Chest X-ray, PA view. Patient: 38 years old, sex M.
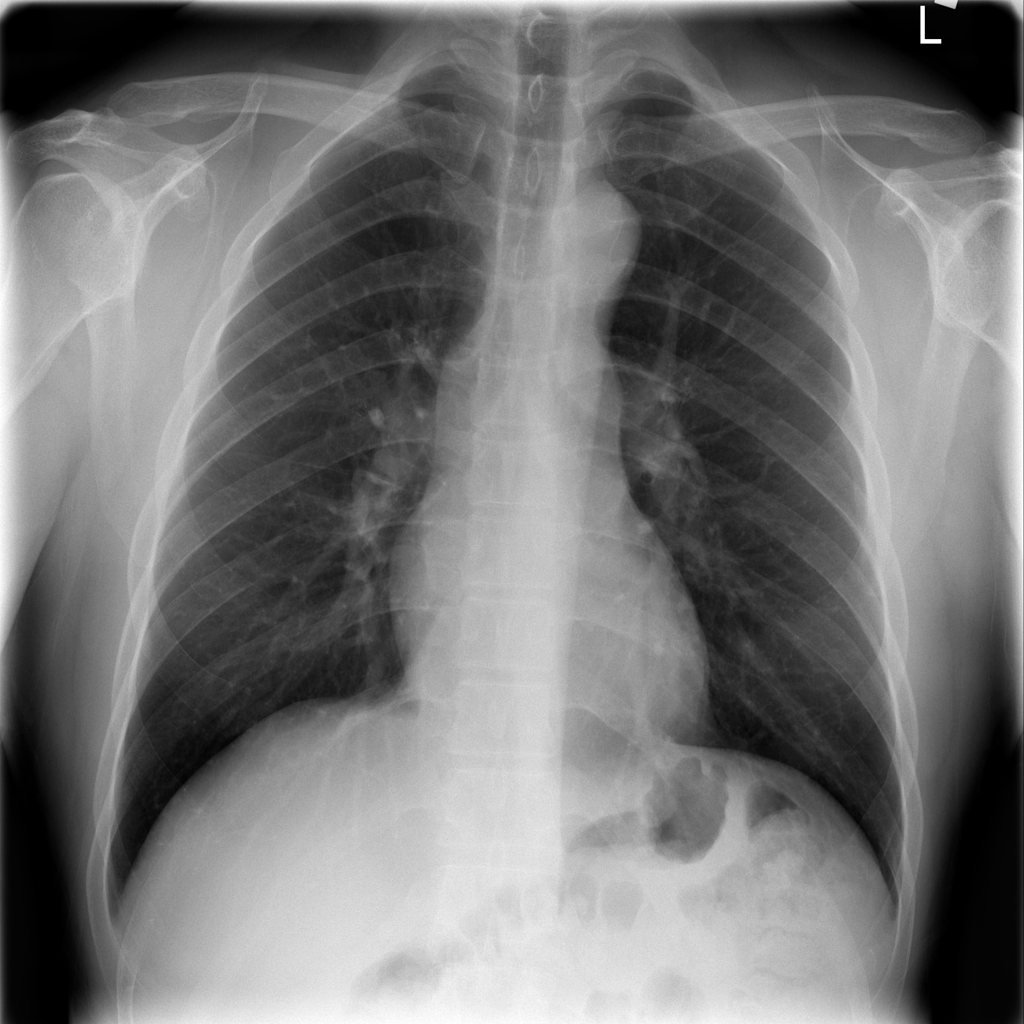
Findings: No Finding